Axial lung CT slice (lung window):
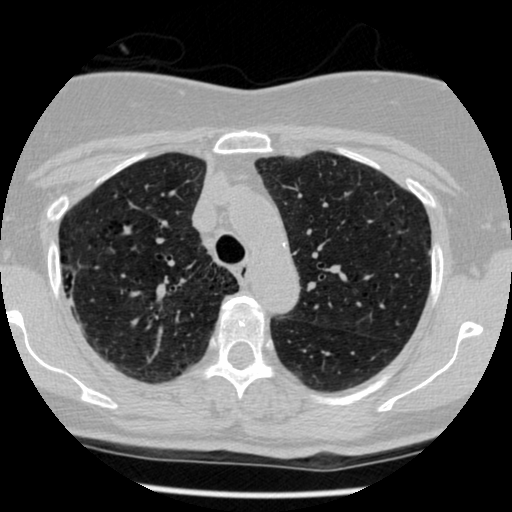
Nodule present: no